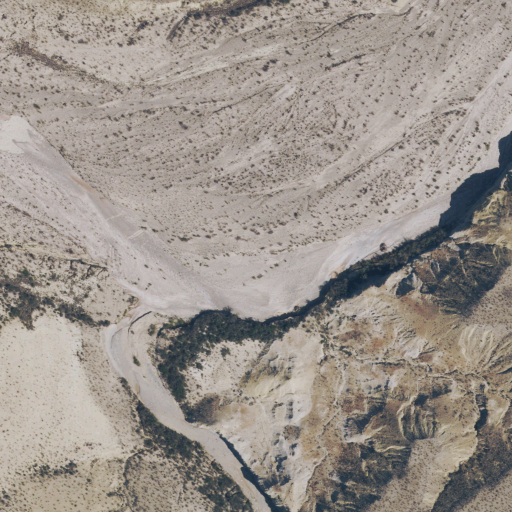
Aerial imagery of valley in Texas named Agua Fria Draw containing shrub and barren land